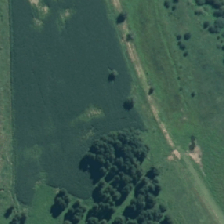
Land cover: shortrotation_cropland